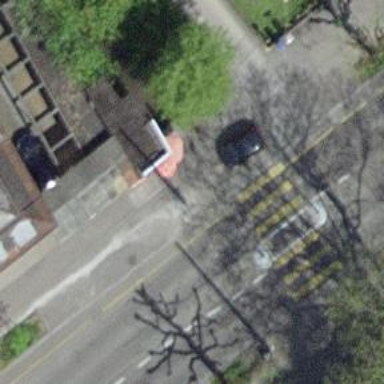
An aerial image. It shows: Kiosk.